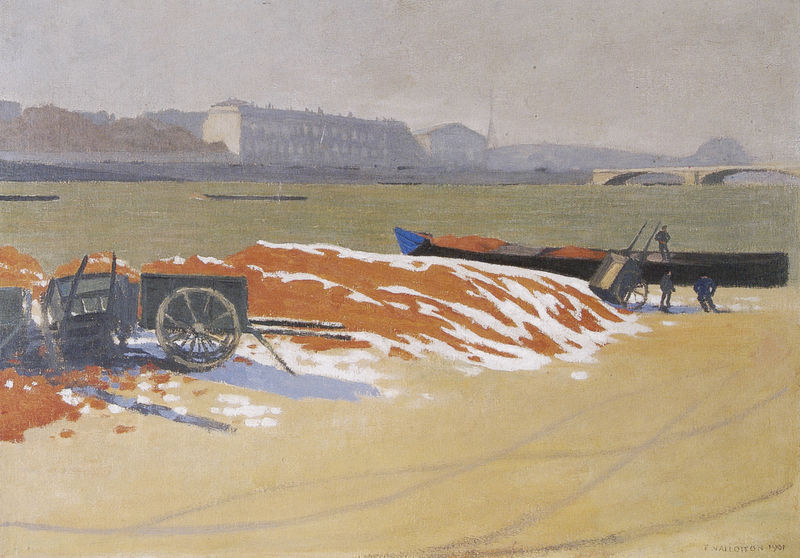
Titel: Rote Sandhaufen am Seine-Ufer
Künstler: Félix Vallotton
Standort: Essen (Ruhr)
Institution: Museum Folkwang
Schlagwörter: berg, blau, dunkel, gemälde, himmel, mann, meer, schatten, wasser, weiß, fluss, gelb, grün, impressionismus, landschaft, menschen, ocker, sand, see, stadt, ufer, braun, fenster, frankreich, grau, hell, hintergrund, holz, kreide, licht, männer, orange, paris, skizze, dach, gebäude, haus, rot, schloss, schnee, beige, malerei, symbolismus, stein, signatur, erde, feld, häuser, hügel, brücke, gewässer, sonne, realismus, händler, arbeit, boot, boote, genre, handel, kahn, karren, räder, turm, küste, schiff, schiffe, schrift, strand, vallotton, wellen, liegen, ansicht, bogen, vedute, moderne, acker, arbeiten, russland, spuren, modern, dächer, dunst, farbe, nebel, fabrik, kutsche, kutschen, speichen, abladen, akcer, am fluss, arbeiter, auto, beladen, bonnard, bug, damm, eiffelturm, entladen, figuren, französisch, grube, hafen, handkarren, holzkarren, holzrad, industrie, karre, kies, kähne, ladung, ladung löschen, lastkähne, material, pierre, rad, rundbogen, sandspuren, schiffahrt, schubkarre, schubkarren, schutt, schutthaufen, seine, signatu, spur, traktor, wagen, wagenrad, werft, unterschrift, diesig, haufen, moskau, fähre, löschen, russe, salz, englisch, radspuren, fährmann, misthaufen, seehafen, schleppkahn, deponie, moskai, ablladen